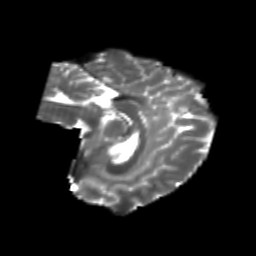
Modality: T2w
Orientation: sagittal
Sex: female
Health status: healthy
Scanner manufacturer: philips
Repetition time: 7.464 s
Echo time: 0.08723 s